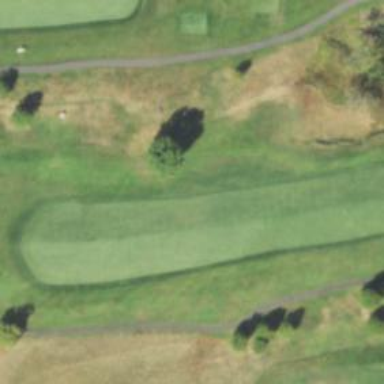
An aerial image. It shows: View of golf hole.